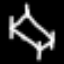
Label: bed